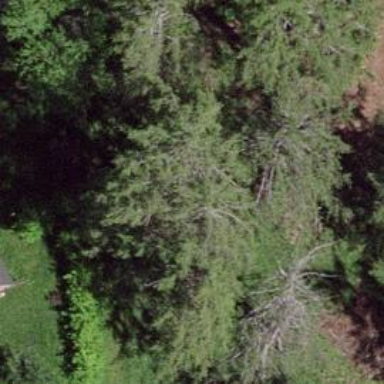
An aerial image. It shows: Semi-evergreen broadleaved tree.